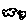
Label: cloud